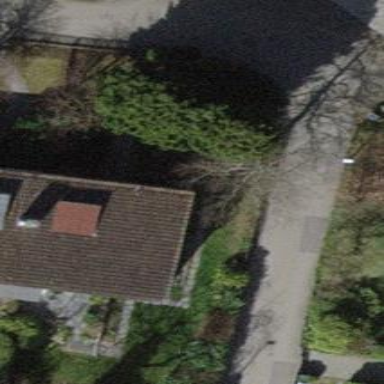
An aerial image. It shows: Semi-detached house.